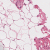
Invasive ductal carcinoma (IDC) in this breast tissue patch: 0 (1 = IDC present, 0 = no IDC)